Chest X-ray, PA view. Patient: 70 years old, sex M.
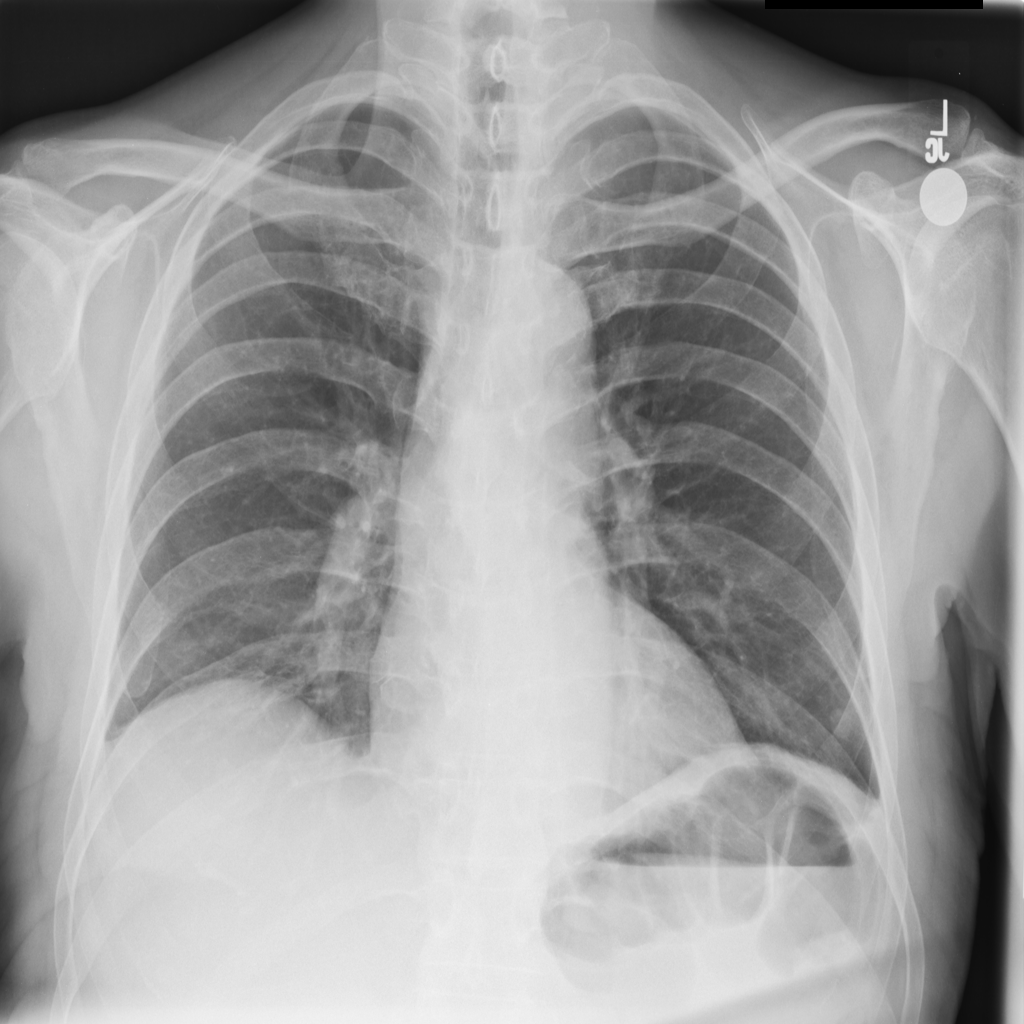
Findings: No Finding